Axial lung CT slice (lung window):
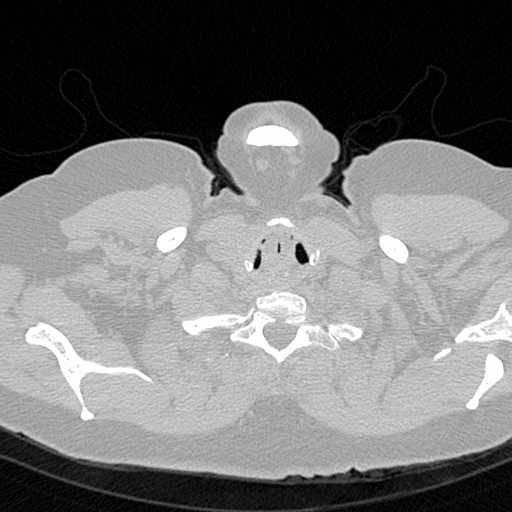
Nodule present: no